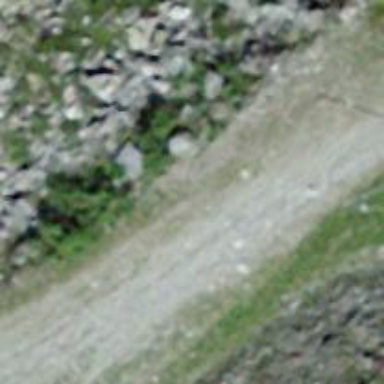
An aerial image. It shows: Intermediate downhill track with grade 4 surface.